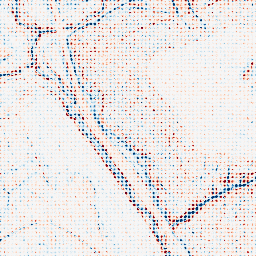
Category: edge_preserving
Decomposition family: anisotropic_diffusion
Decomposition parameters: iterations: 5
kappa: 100
gamma: 0.15
Upsampling method: sinc_hamming
Upsampling parameters: scale: 8
kernel_size: 4
Upsampling scale: 8